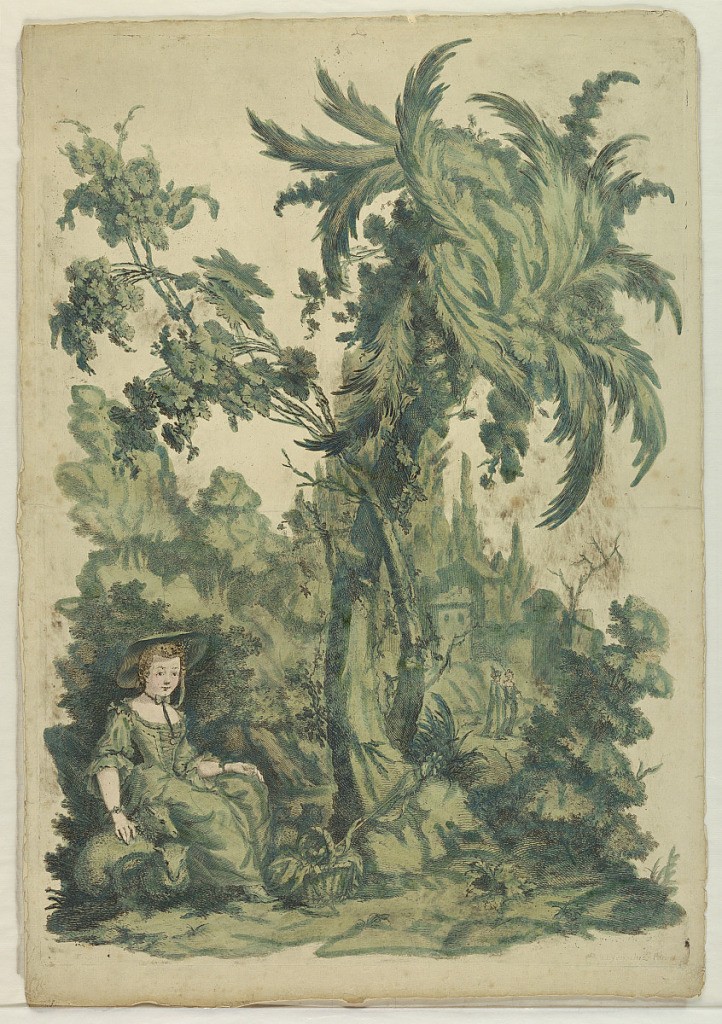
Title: Esther before Ahasverus
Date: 1750–1775
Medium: Brush and watercolor on paper, mounted
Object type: Print
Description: Ahasverus rises from his throne at left to extend his scepter to Estcherm who is fainting and supported by women. A guard with a spear and an old man are by the throne. Trees at right and left. Bottom: "Estcher devant Assverus" "à Paris chés Charpentier rue St. Jacques au Coq. Avec privilège du Roy".